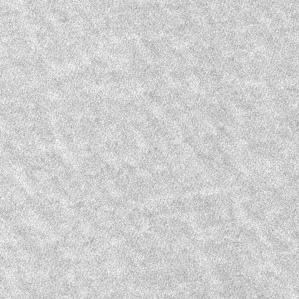
Label: frost